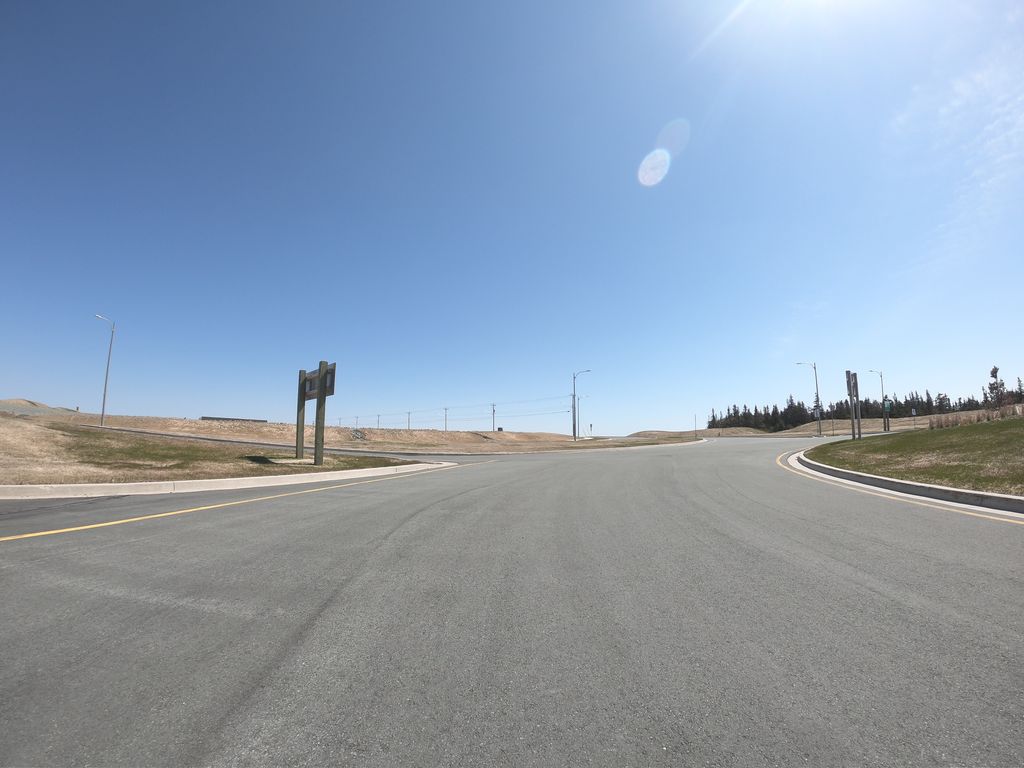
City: st_johns